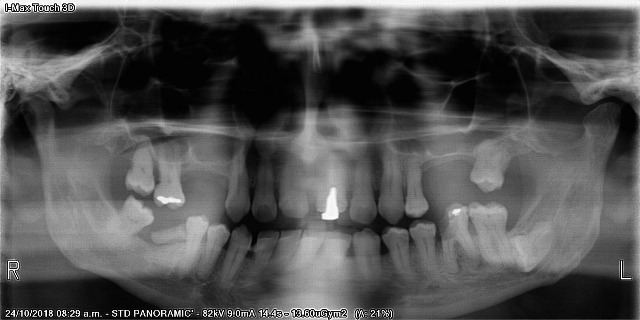
adult